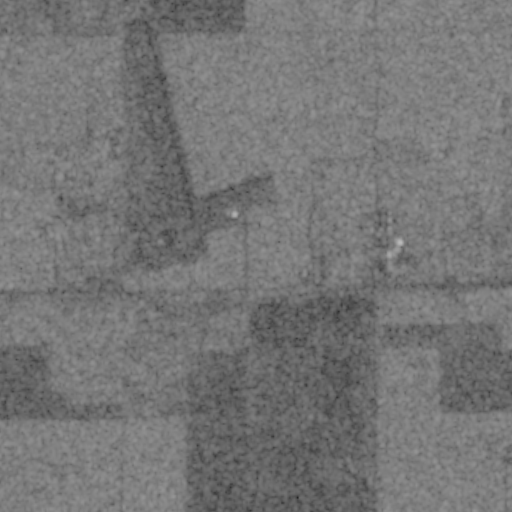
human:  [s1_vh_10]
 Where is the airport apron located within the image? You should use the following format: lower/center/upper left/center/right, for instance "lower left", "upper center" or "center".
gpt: The airport apron is located in the center left of the image.
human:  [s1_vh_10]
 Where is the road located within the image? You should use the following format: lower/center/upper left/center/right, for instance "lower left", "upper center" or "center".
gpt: There is no road in the image.

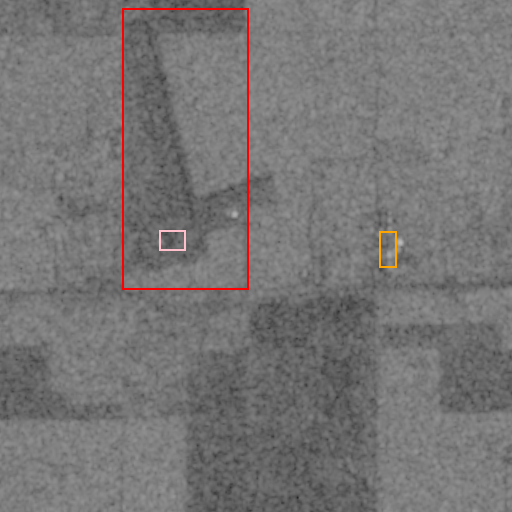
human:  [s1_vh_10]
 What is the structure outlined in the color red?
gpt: The structure outlined in red is an airport.
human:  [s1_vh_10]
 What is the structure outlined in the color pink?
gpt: The structure outlined in pink is an airport apron.
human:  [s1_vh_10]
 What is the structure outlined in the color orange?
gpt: The structure outlined in orange is a building.
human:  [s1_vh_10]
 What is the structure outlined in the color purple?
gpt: There is no purple outline.